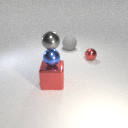
small gray metal sphere above large red metal cube